Question: I have a 'ul' whose cells consist of an image and a text:
'''
<ul class="special_ul">
<li>
<img src="img/solution_icon_optimize-efficnt.png">
<a href = "">OTT</a>
</li>
<li>
<img src="img/solution_icon_personal.png">
<a href = "">Cloud Computing</a>
</li>
<li>
<img src="img/solution_icon_diti-cx.png">
<a href = "">Managed Services</a>
</li>
<li>
<img src="img/solution_icon_biz-analitics.png">
<a href = "">Social Media</a>
</li>
</ul>
'''
'''
.special_ul li{
padding-right: 10px;
list-style-type: none;
display: inline-block;
text-align: center;
}
.special_ul li img , .special_ul li a{
display:block;
}
'''
The problem is that the text is centered but the images are not:

How do I make the images centered (horizontally) as well?
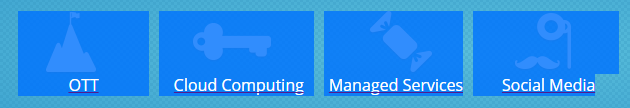
Answer: You can just remove 'img {display: block;}', by default it is inline level, they will get centered with 'text-align: center;' set on the container, which you already did.
Or, add 'margin: 0 auto;' if you need to keep 'display: block;' on the 'img':
'''
.special_ul li img {
display: block;
margin: 0 auto;
}
'''